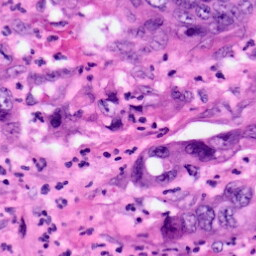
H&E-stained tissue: Pancreatic